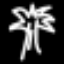
Label: palm tree